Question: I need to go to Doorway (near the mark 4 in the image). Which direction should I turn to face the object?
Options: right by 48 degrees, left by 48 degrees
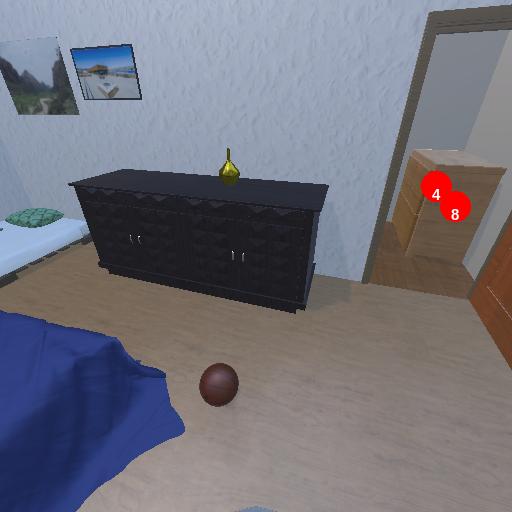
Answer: right by 48 degrees